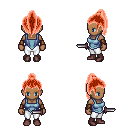
a pixel art fantasy rpg character, female body template, human, dark skin, blue vest, white pants, red long topknot hairstyle, leather bracers, maroon shoes, dagger, four views (front, back, left, right), 2x2 character sprite sheet, small pixel art, hard edges, no anti-aliasing